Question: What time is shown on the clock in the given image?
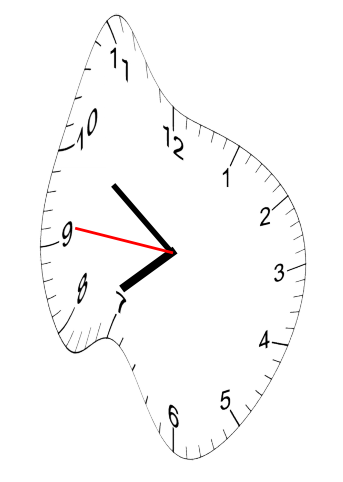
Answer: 07:50:46